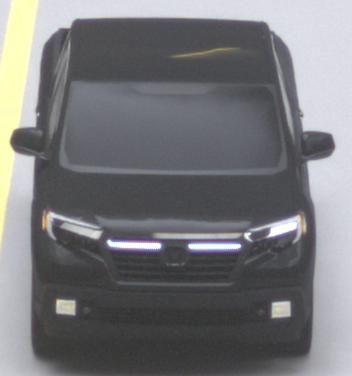
Make: Honda
Model: Ridgeline
Detailed model: Gen. 2
Model produced from: 2016
Model produced until: 2020
Doors: 4
Color: black
Road condition: dry road
Daytime: midday
Contrast: medium contrast